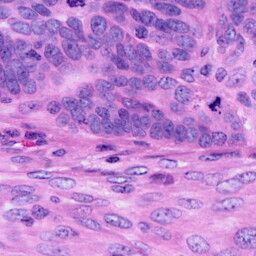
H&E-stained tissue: Ovarian